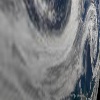
Label: cloud